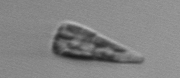
Label: Licmophora